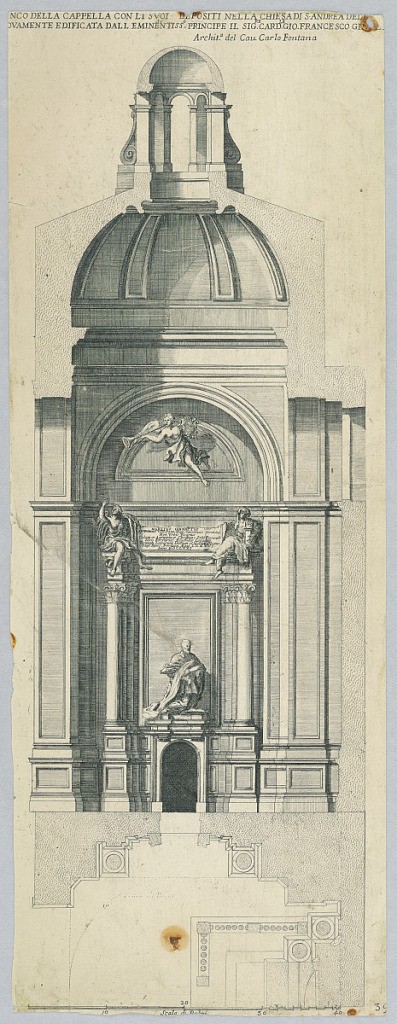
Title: Plan and Elevation of the Ginetti Chapel at Sant'Andrea della Valle Basilica
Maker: Carlo Fontana, Italian, 1634 - 1714
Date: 1671
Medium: Engraving, brush and blue wash on paper
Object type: Print
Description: Plan and Elevation of the Ginetti Chapel at Sant'Andrea della Valle Basilica.